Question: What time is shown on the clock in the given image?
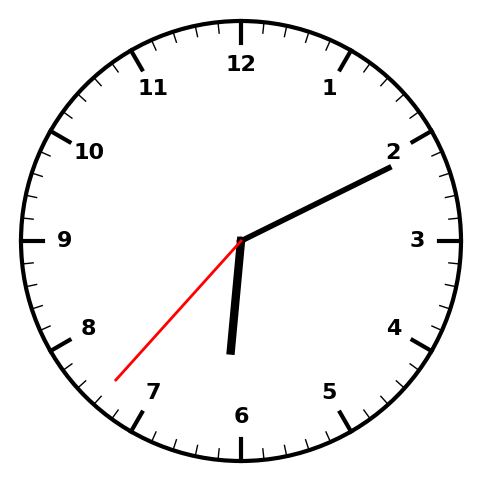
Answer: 06:10:37